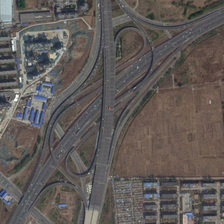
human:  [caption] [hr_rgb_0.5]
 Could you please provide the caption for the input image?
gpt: some buildings and barelands are near a viaduct with cars .

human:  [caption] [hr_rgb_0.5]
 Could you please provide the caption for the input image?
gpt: some buildings and barelands are near a viaduct with cars .

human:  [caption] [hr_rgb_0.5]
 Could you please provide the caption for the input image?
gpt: some buildings and barelands are near a viaduct with cars .

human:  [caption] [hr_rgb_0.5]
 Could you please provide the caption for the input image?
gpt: some buildings and barelands are near a viaduct with cars .

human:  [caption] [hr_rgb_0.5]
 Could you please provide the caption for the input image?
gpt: some buildings and barelands are near a viaduct with cars .